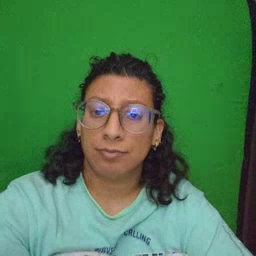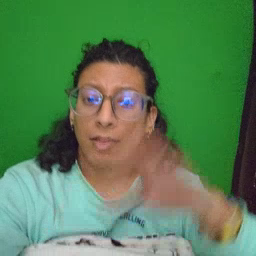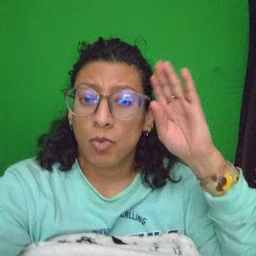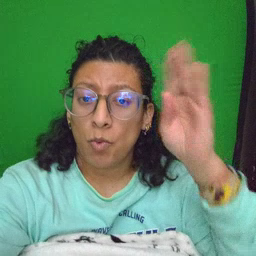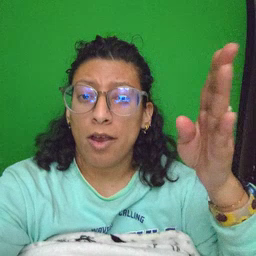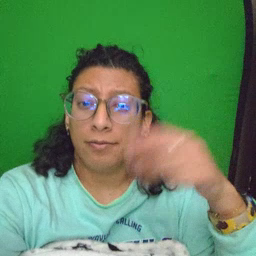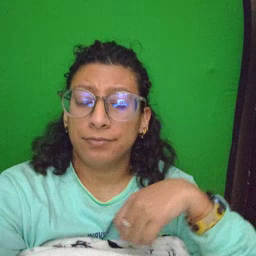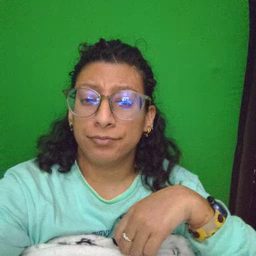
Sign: will